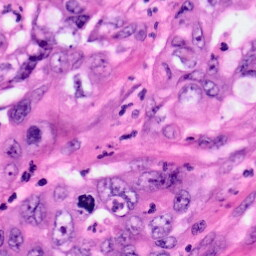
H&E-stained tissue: Pancreatic